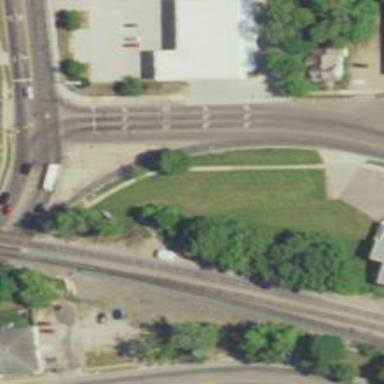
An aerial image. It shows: Turning loop on the road.